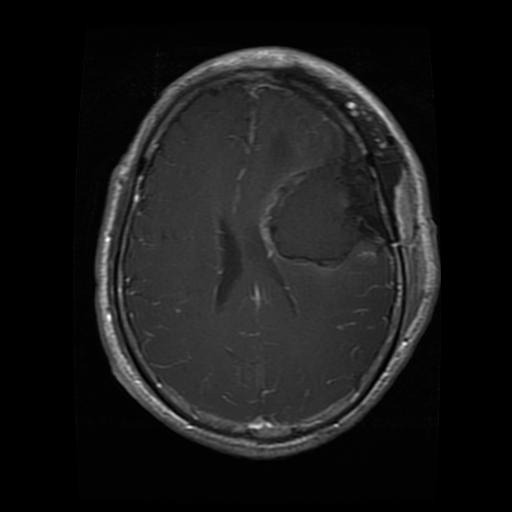
Label: glioma